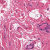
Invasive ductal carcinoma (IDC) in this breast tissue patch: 0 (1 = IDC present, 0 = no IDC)